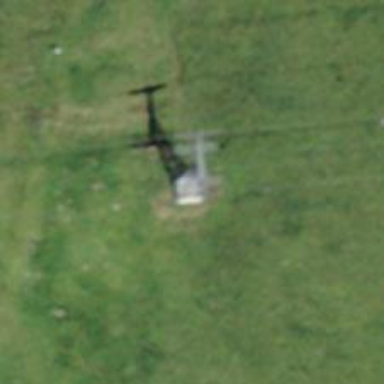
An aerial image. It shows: Pylon for aerialway.